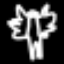
Label: angel